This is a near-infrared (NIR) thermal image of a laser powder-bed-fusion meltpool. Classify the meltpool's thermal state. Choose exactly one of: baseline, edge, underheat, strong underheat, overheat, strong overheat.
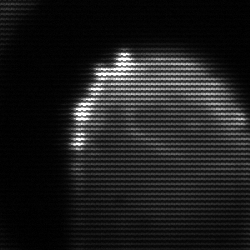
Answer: edge